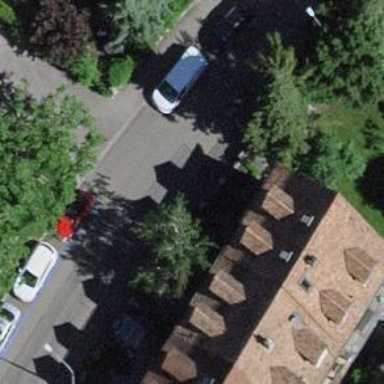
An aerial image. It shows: Asphalt residential road with opposite lane cycleway on the left.